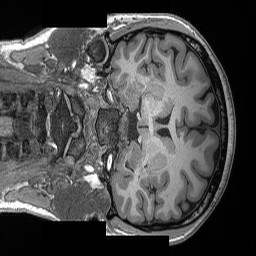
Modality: T1w
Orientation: coronal
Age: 22
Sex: female
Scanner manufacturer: siemens
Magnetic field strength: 3 T
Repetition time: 2.17 s
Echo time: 0.00169 s